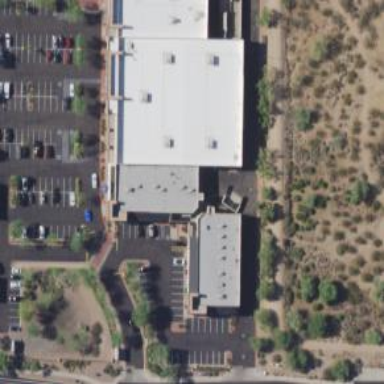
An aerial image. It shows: Hospice facility providing healthcare services.